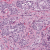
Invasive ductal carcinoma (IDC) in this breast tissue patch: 1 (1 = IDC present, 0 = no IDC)